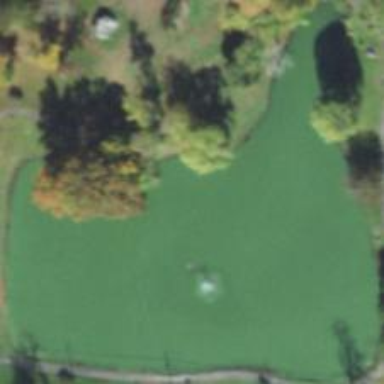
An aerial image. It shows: Pond with natural water.